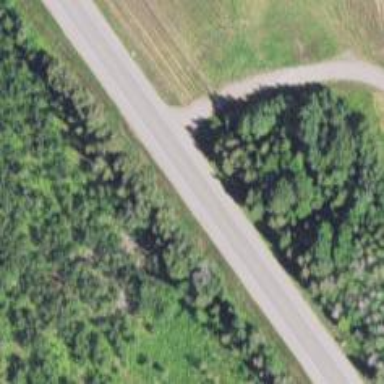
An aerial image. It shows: Asphalt road designated as trunk highway.